Interaction volume radius: 10 \u00c5
Interaction volume height: 15 \u00c5
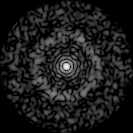
Disorder parameter: 0.8401